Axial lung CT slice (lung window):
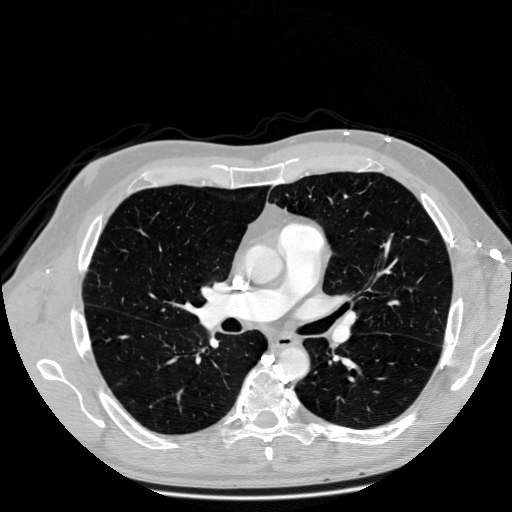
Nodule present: no